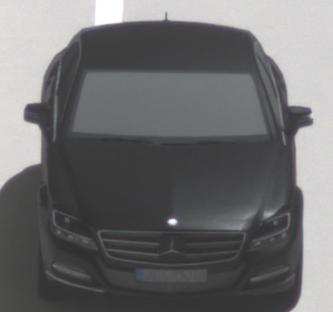
Make: Mercedes-Benz
Model: CLS Coupé 350
Detailed model: CLS-Class (218) Coupé
Model produced from: 2011/01
Model produced until: 2014/07
Doors: 4
Color: black
Road condition: dry road
Daytime: midday
Contrast: medium contrast